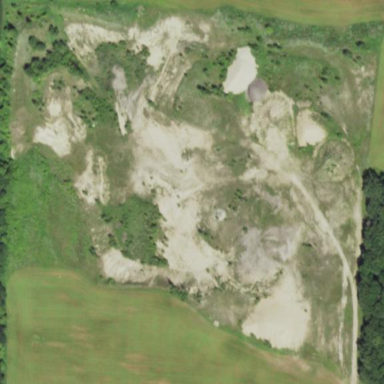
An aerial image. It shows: Quarry area where gravel and sand resources are extracted.